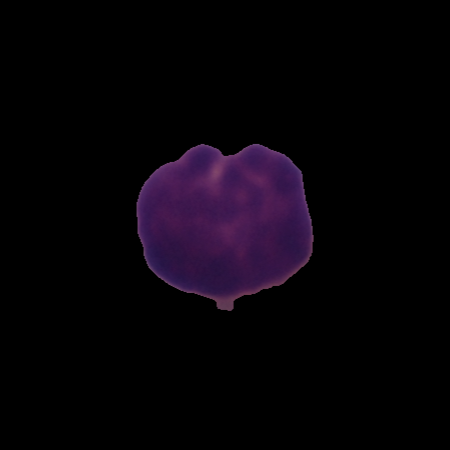
Label: healthy